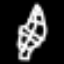
Label: leaf